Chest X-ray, PA view. Patient: 55 years old, sex F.
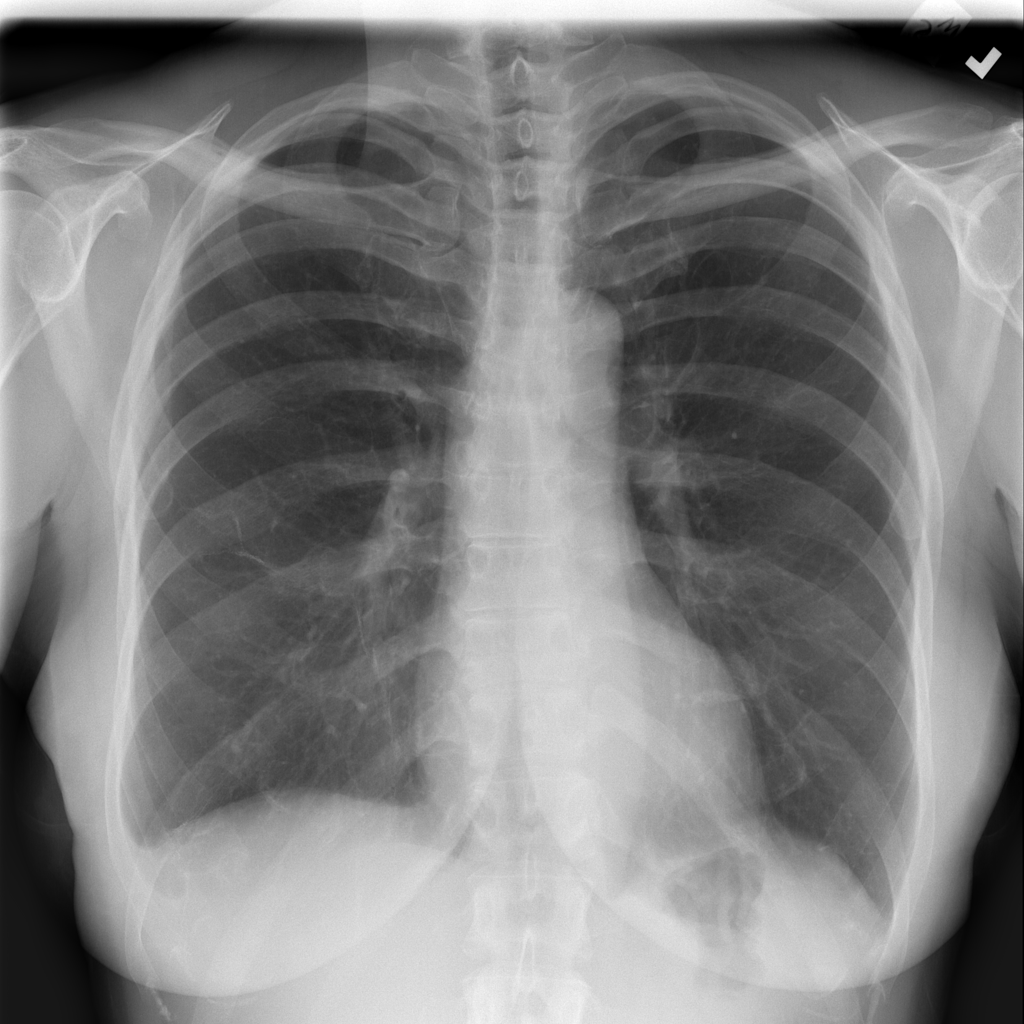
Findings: No Finding